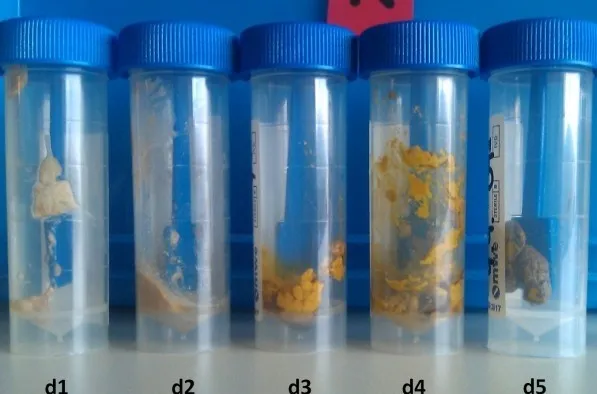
Postoperative course of stool pigmentation.
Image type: pathology (fish)